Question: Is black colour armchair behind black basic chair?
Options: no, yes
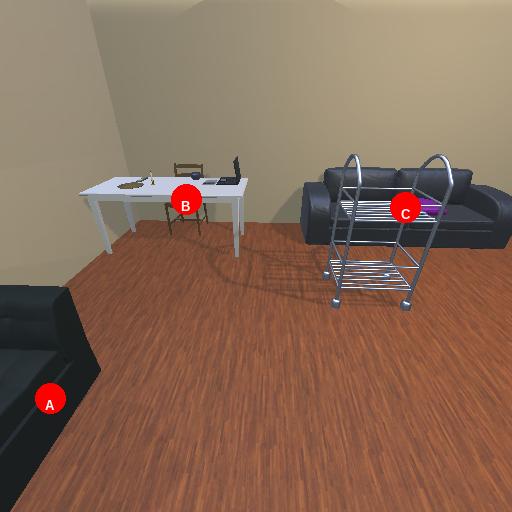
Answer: no